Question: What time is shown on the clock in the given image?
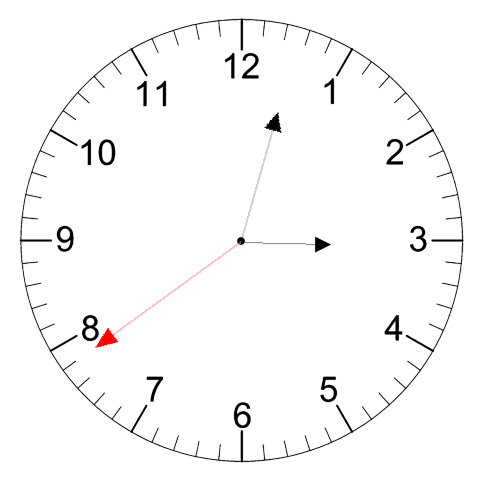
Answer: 03:02:39